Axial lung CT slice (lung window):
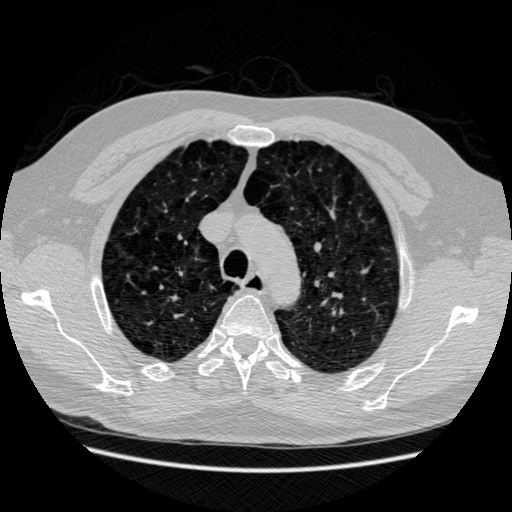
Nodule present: no